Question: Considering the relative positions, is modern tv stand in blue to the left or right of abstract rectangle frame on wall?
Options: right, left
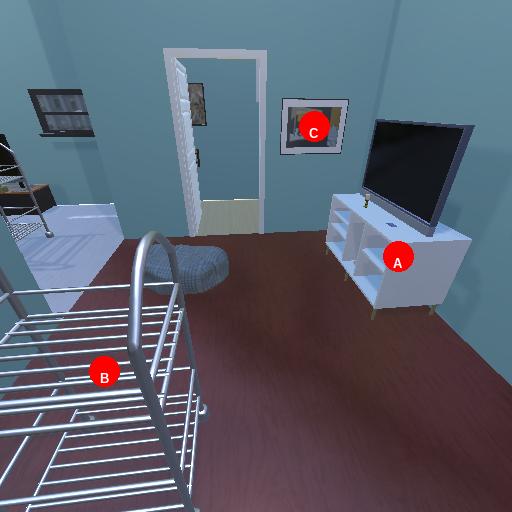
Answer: right